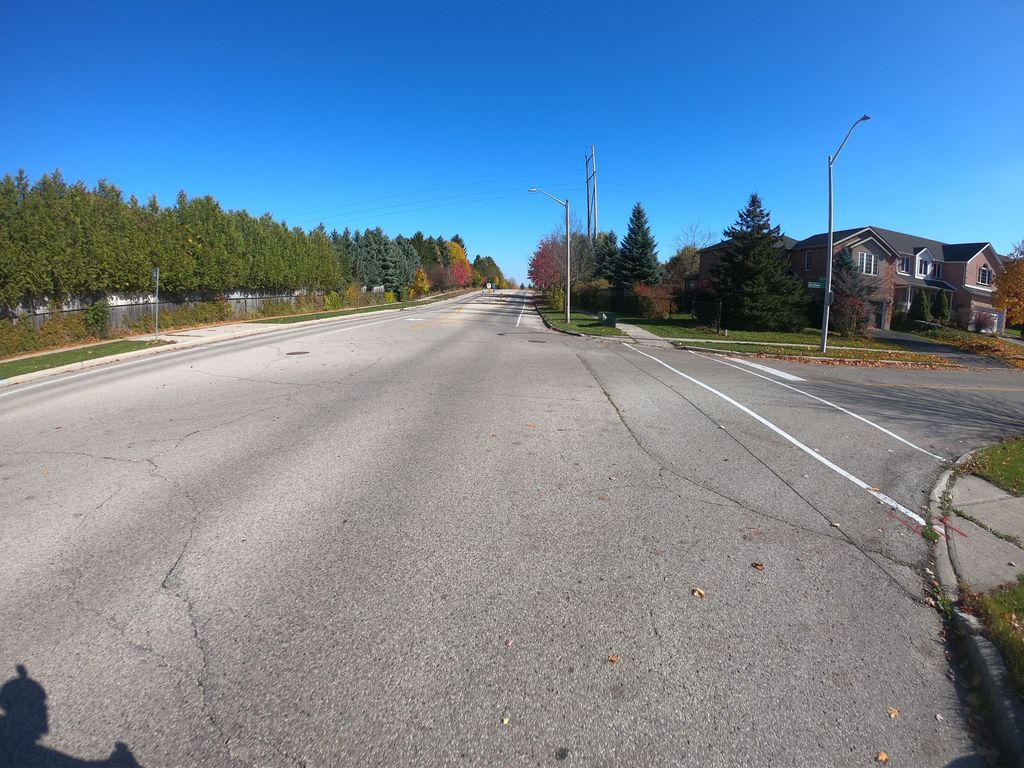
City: kitchener-waterloo